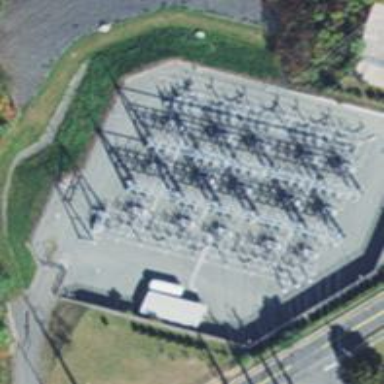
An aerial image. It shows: Switch used for power control.